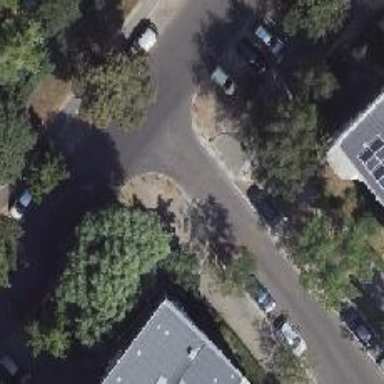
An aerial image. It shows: Residential road with asphalt surface. Both sides have sidewalks.